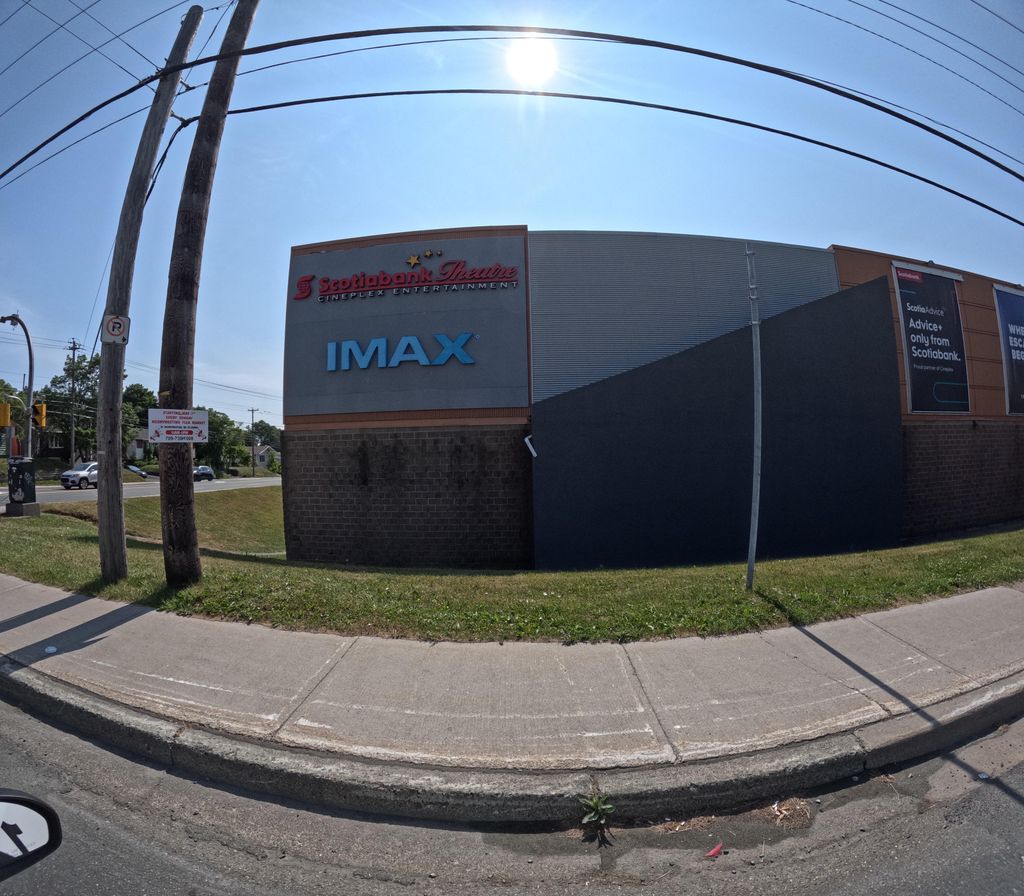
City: st_johns